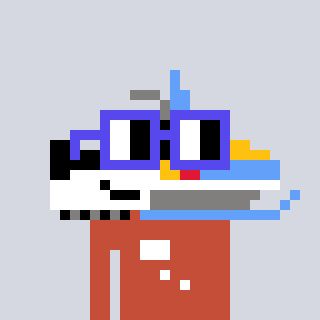
a pixel art character with square blue glasses, a snowmobile-shaped head and a rust-colored body on a cool background